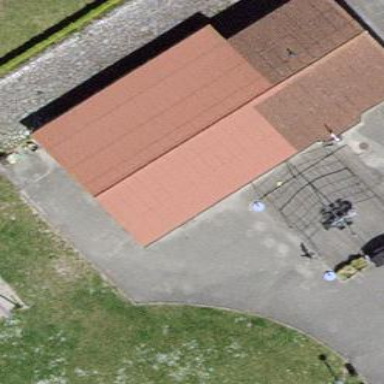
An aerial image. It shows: Retail building with gabled roof.